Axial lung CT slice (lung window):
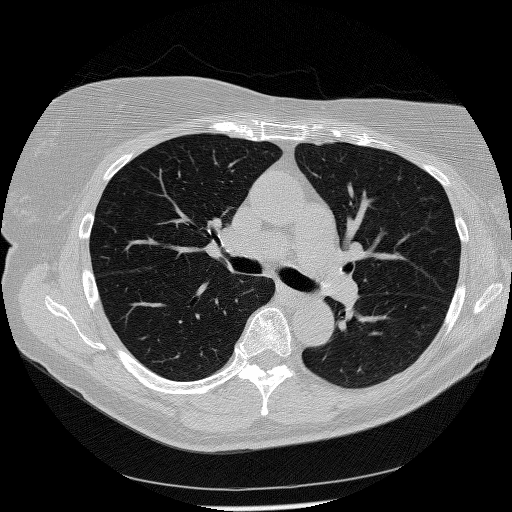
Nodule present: no